Aerial crown-view tile of a tropical tree (Barro Colorado Island, Panama), acquired 20250915:
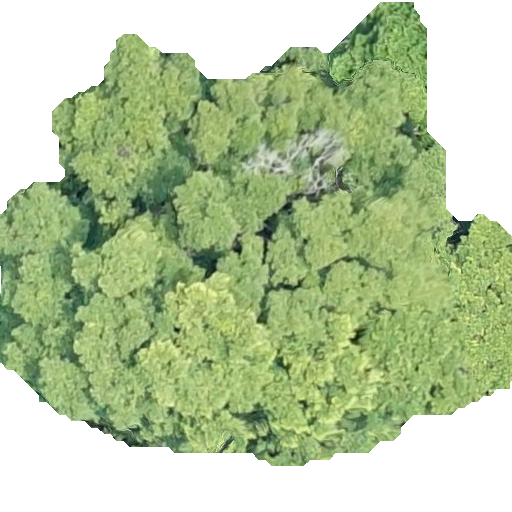
Species: Guapira myrtiflora
GBIF accepted scientific name: Guapira myrtiflora
Crown area: 250.971 m²